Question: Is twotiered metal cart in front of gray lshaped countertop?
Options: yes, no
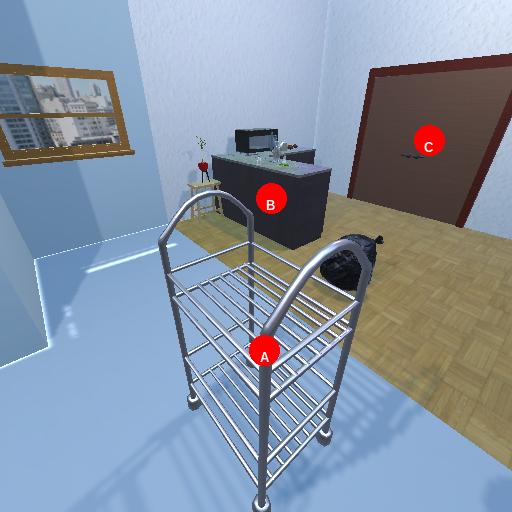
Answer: yes